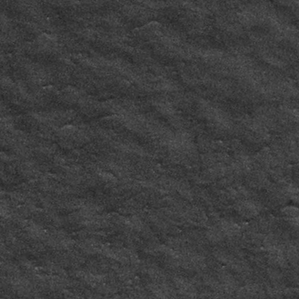
Label: frost